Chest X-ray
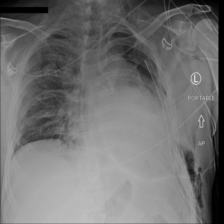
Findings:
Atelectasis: negative
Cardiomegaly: negative
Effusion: negative
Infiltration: negative
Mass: negative
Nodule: negative
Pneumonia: negative
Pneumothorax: positive
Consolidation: negative
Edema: negative
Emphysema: positive
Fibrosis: negative
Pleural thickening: negative
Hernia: negative